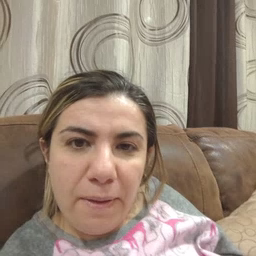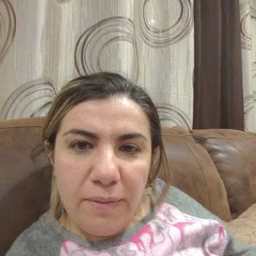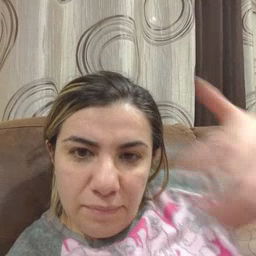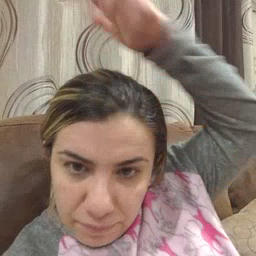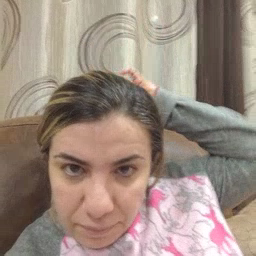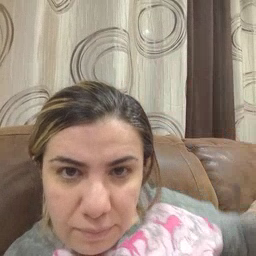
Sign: lion